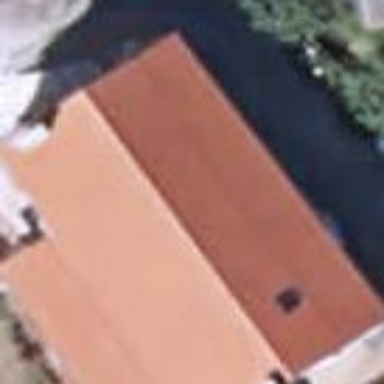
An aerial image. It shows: Simple and straightforward house.